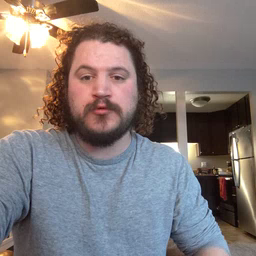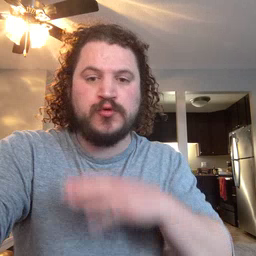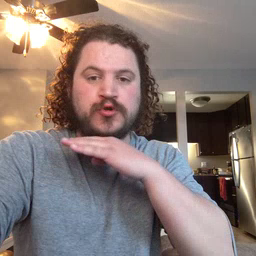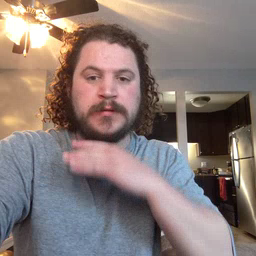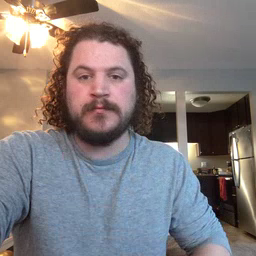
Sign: dirty